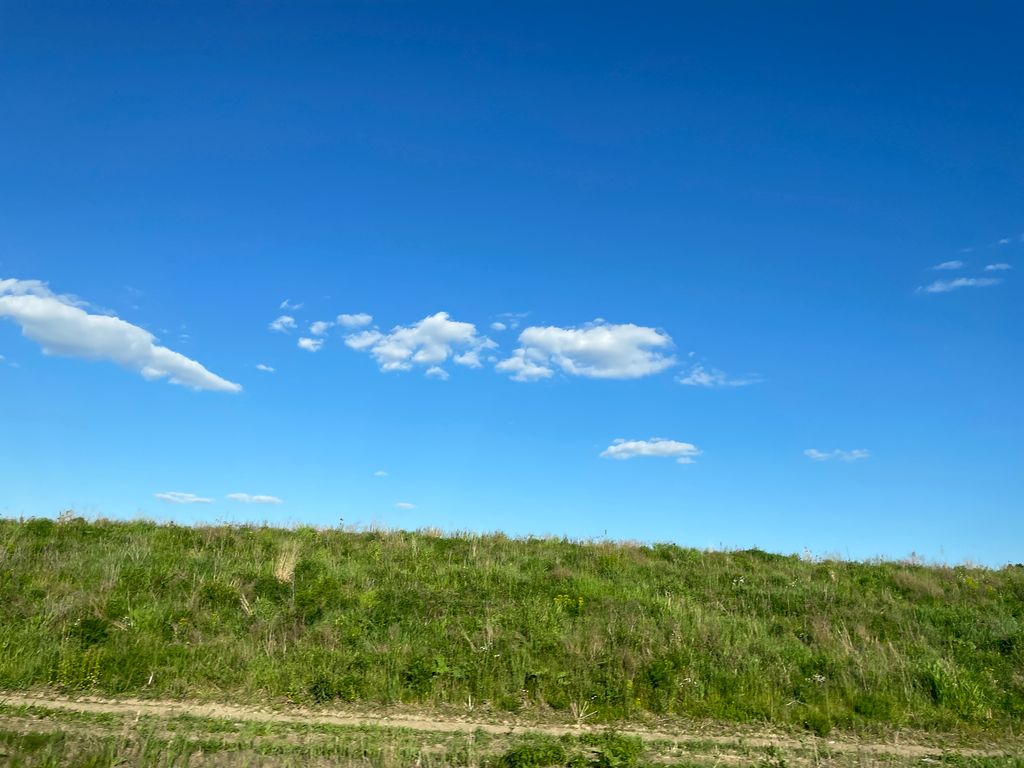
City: kitchener-waterloo